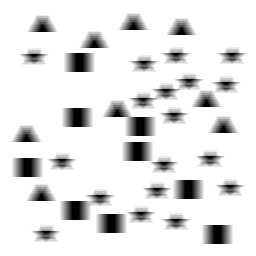
Squares: 9
Triangles: 9
Stars: 18
Total shapes: 36